Question: I want to change color or set picture in pointed area:

Ive read on css reference guide that TabPane has a substructure
'''
tab-header-area -- StackPane
headers-region -- StackPane
tab-header-background -- StackPane
control-buttons-tab -- StackPane
tab-down-button -- Pane
arrow -- StackPane
tab -- Tab
tab-label -- Label
tab-close-button -- StackPane
tab-content-area -- StackPane
'''
So i tried to do it somehow with CSS but it doesnt work.
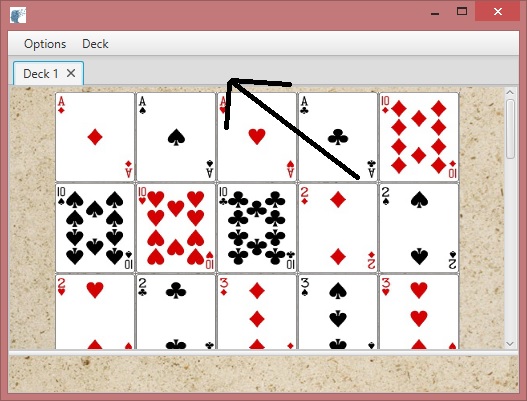
Answer: '''
.tab-header-background {
-fx-background-color: green ;
}
'''
seems to work for me